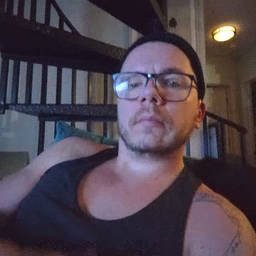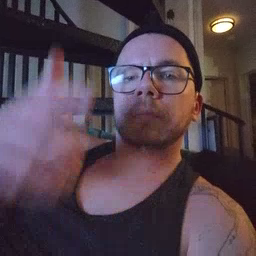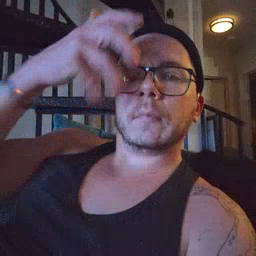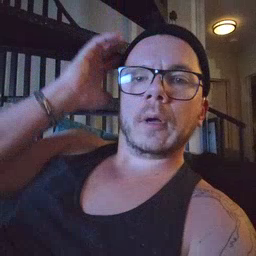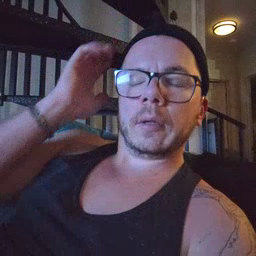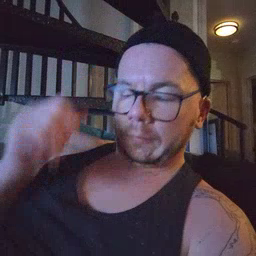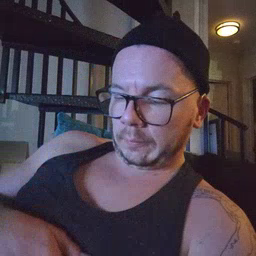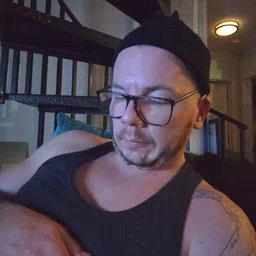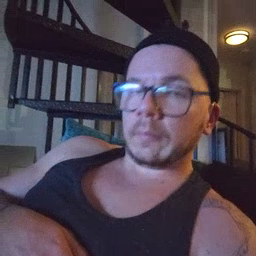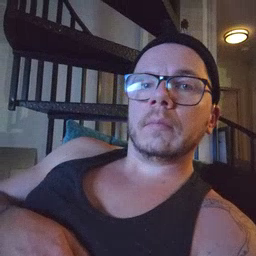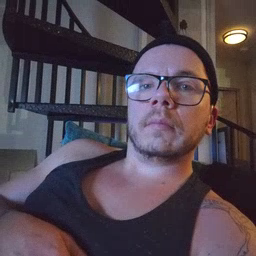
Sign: lion